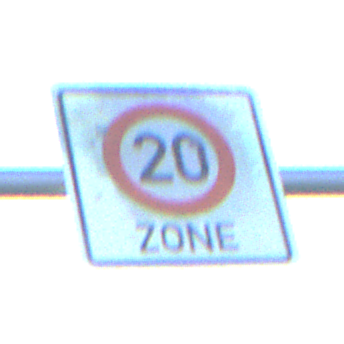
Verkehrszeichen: BeginnZone20
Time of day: MorningAfternoon
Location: Outdoor (Nature)
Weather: Clear
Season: NotSpecified
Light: Natural